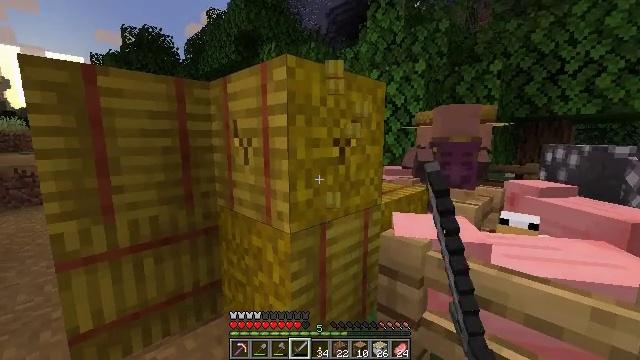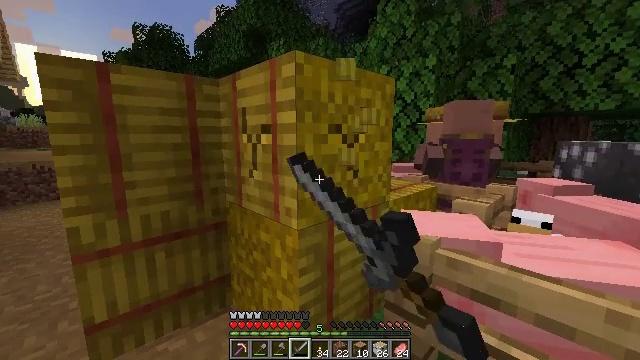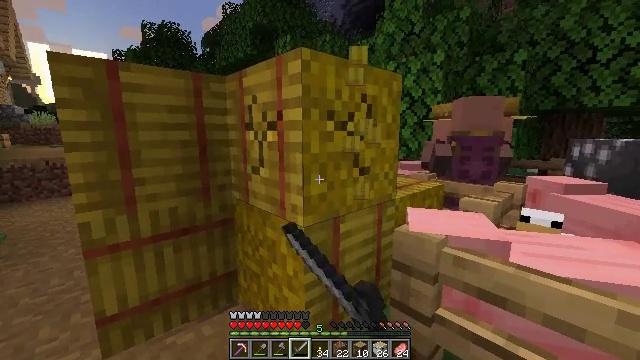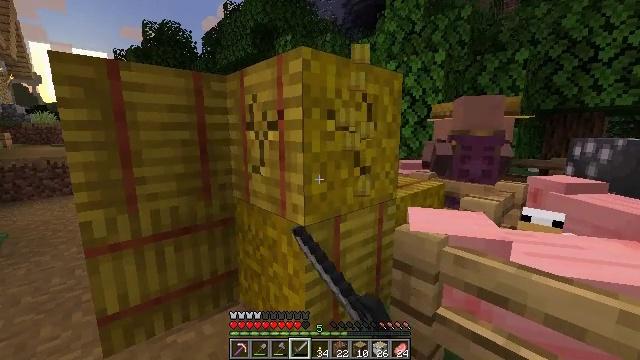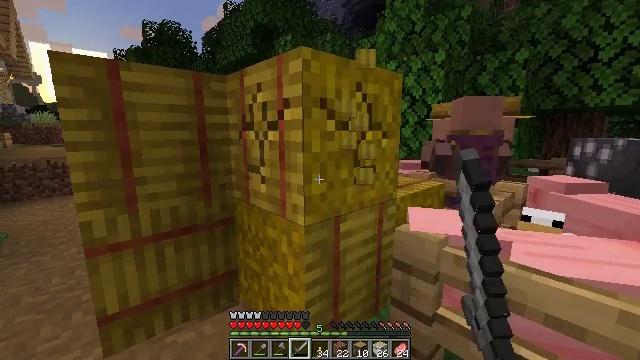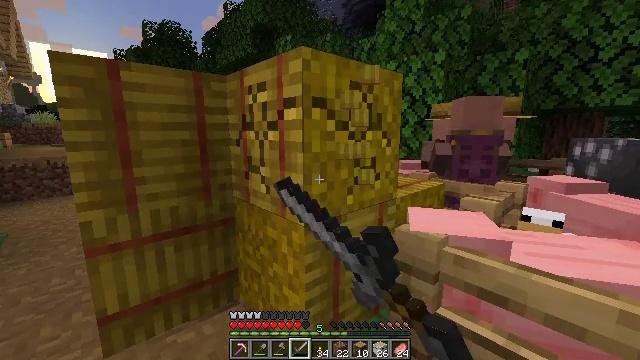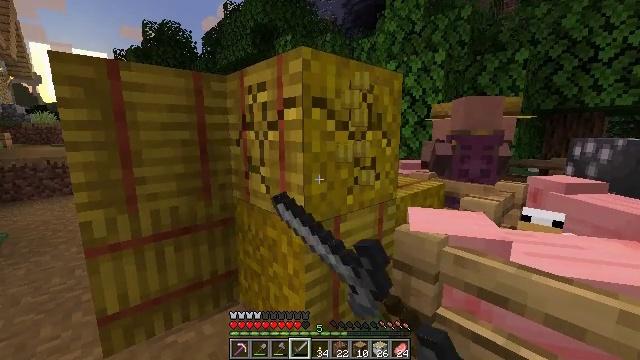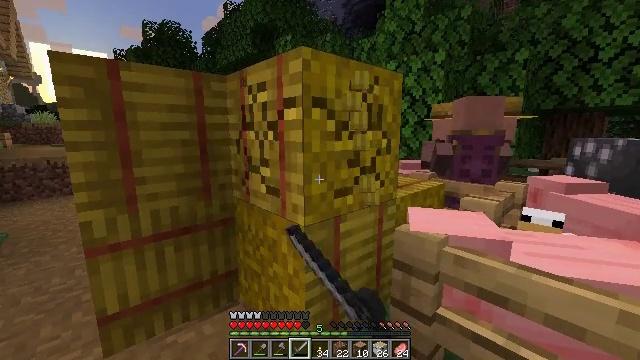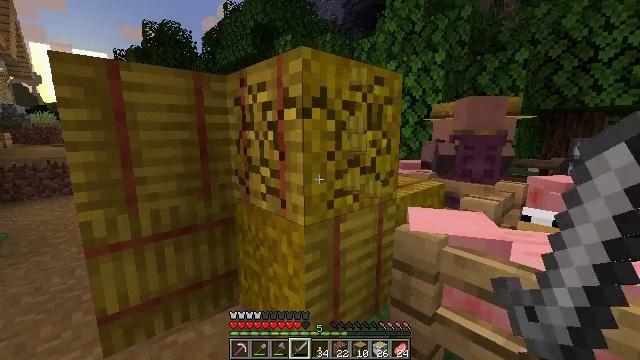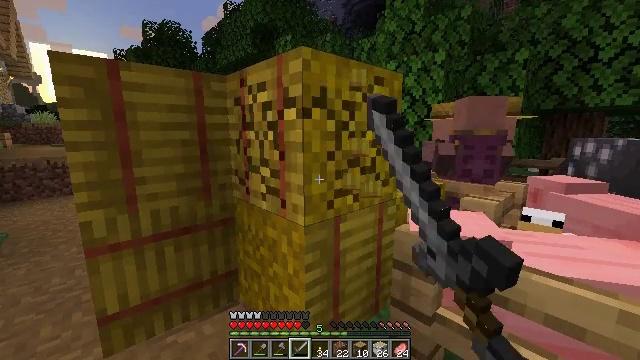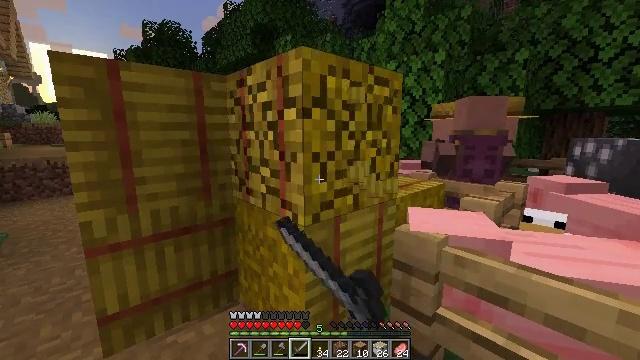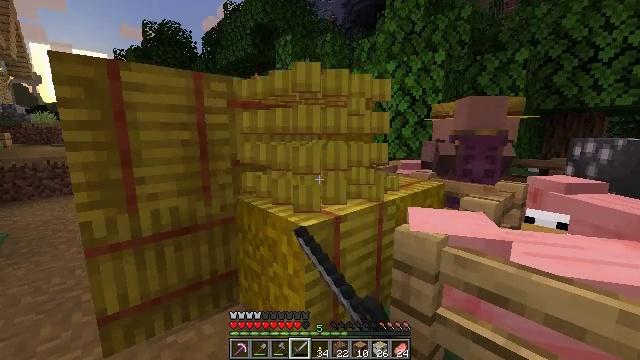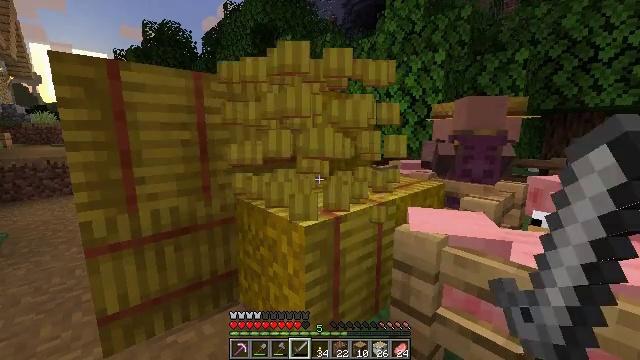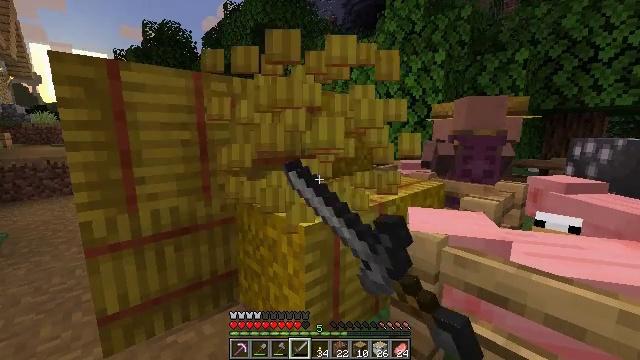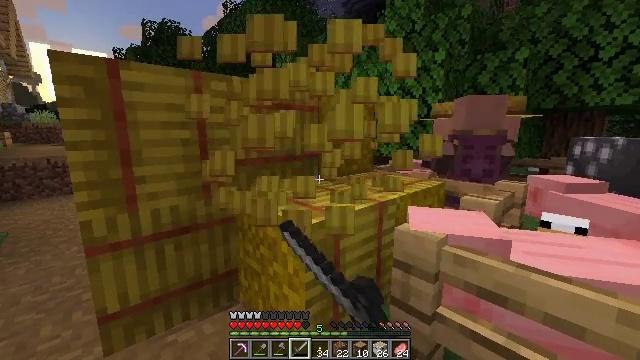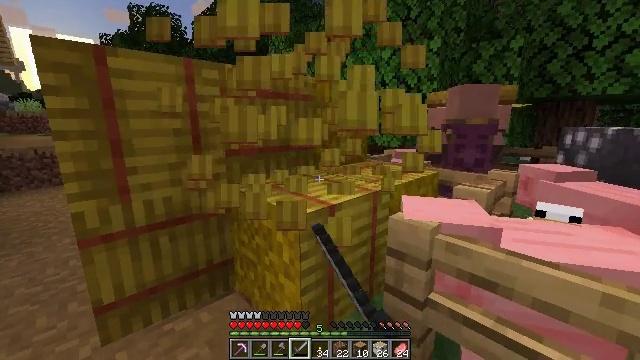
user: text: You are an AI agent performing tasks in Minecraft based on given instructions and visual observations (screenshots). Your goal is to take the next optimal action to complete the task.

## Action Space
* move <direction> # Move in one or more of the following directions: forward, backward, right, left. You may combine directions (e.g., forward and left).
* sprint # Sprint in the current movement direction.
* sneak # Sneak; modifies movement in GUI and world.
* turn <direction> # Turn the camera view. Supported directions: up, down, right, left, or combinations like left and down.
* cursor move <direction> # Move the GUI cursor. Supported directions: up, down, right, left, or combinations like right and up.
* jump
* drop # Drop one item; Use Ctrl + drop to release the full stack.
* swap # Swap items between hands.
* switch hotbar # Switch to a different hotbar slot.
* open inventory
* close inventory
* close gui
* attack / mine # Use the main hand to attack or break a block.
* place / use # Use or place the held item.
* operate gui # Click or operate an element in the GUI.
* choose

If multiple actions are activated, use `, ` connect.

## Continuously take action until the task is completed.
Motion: motion action
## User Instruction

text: Harvest hay blocks from the village.
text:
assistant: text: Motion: turn left, attack / mine
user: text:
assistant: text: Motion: turn left, attack / mine
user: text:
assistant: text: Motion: attack / mine
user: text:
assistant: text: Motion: attack / mine
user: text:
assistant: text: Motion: attack / mine
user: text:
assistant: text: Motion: attack / mine
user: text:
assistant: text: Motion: attack / mine
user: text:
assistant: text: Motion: attack / mine
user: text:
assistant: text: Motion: attack / mine
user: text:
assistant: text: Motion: attack / mine
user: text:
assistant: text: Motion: attack / mine
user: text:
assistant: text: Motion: attack / mine
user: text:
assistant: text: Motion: attack / mine
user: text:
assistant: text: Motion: attack / mine
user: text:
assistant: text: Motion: turn right and down, attack / mine
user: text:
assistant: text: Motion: turn down, attack / mine
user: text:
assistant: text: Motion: turn down, attack / mine
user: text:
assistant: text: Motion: turn down, attack / mine
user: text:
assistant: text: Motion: move forward, turn down, attack / mine
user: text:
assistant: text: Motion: move forward, turn down, attack / mine
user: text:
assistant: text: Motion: move forward, attack / mine
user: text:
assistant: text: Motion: attack / mine
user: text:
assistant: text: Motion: turn down, attack / mine
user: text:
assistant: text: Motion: turn down, attack / mine
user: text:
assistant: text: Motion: turn down, attack / mine
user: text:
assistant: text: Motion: attack / mine
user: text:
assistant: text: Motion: attack / mine
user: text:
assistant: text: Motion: attack / mine
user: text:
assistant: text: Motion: attack / mine
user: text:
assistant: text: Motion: attack / mine